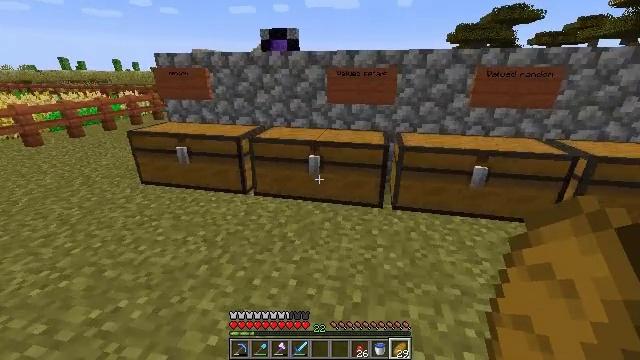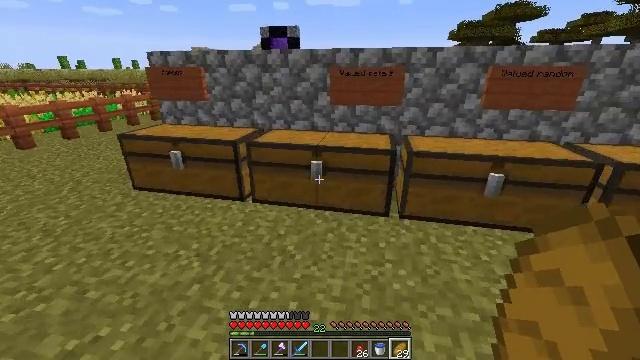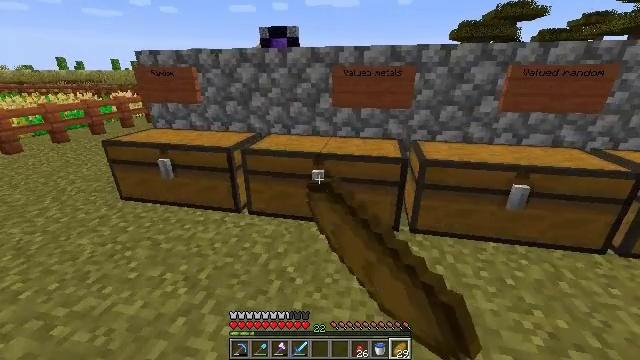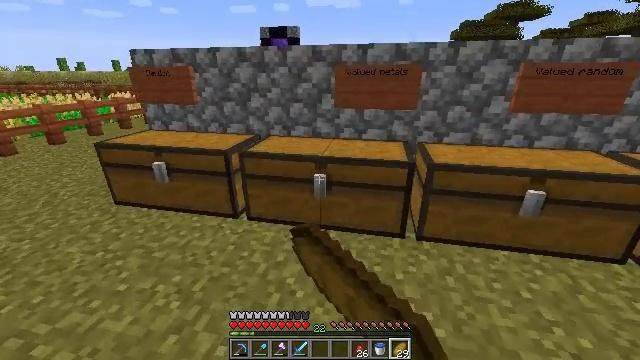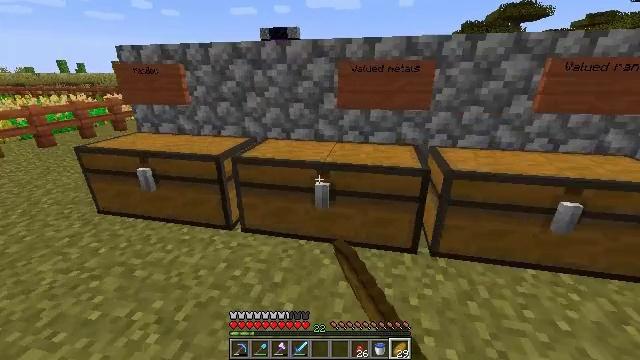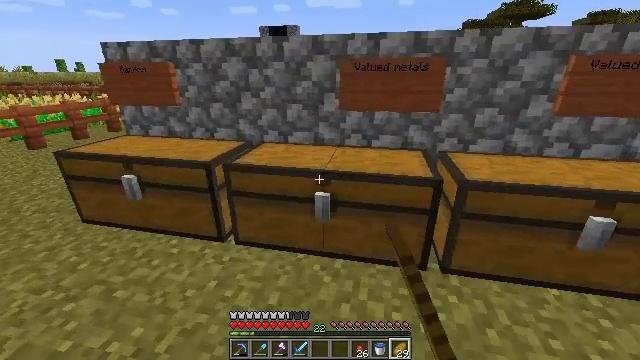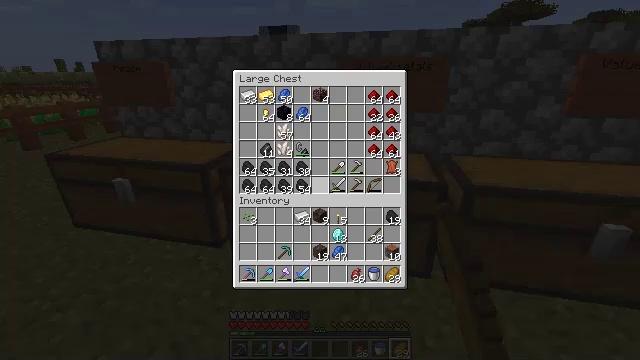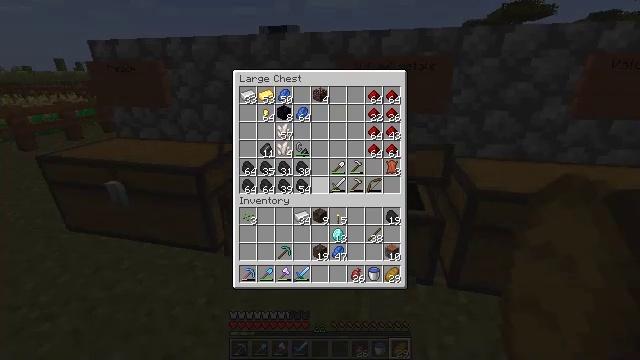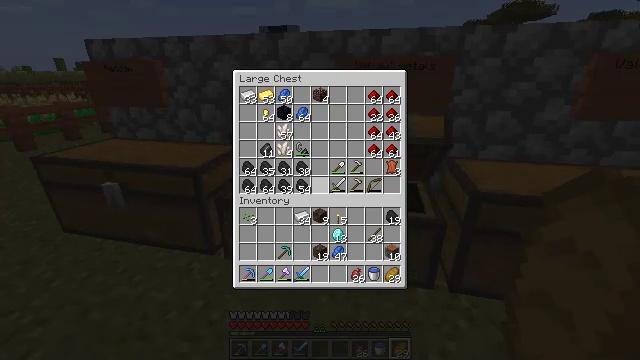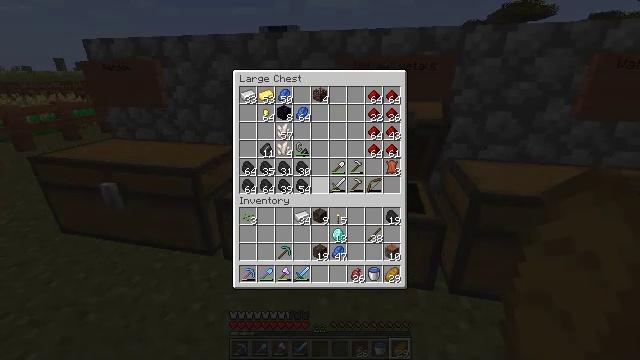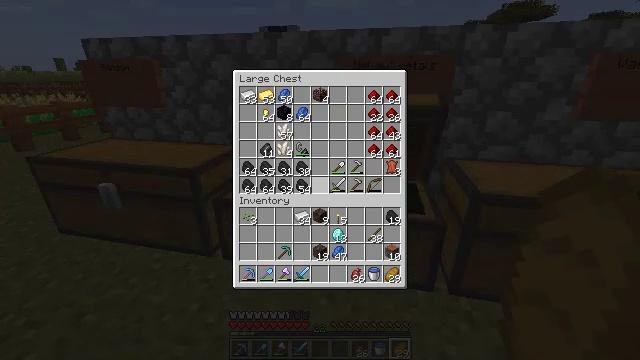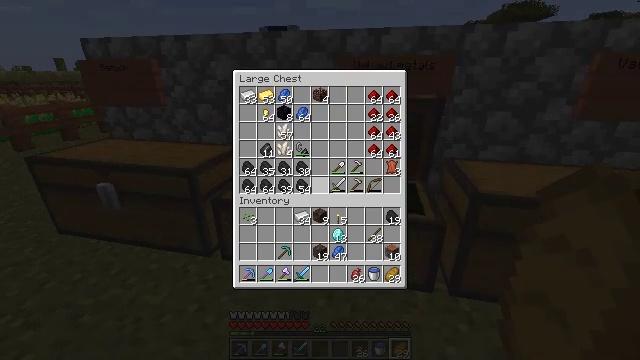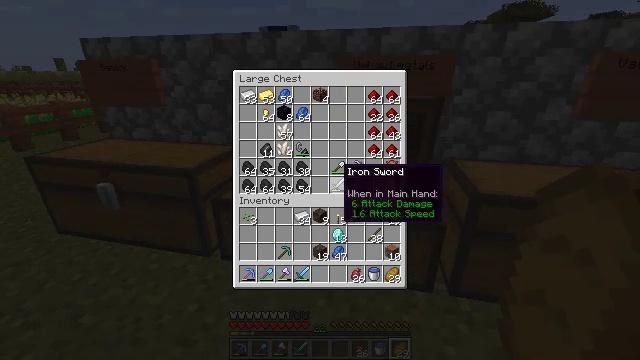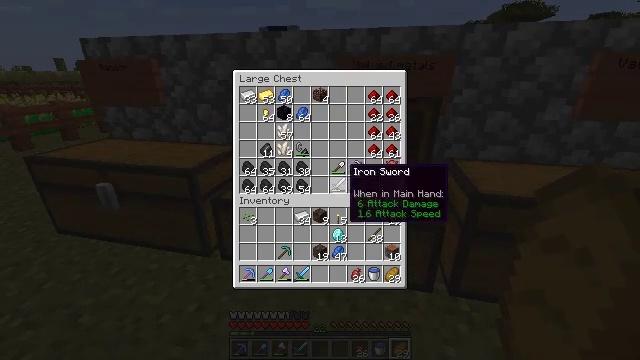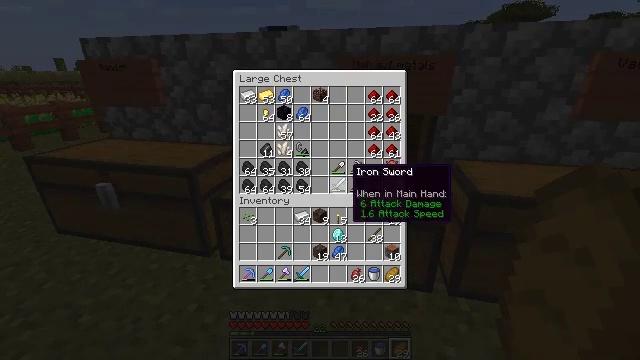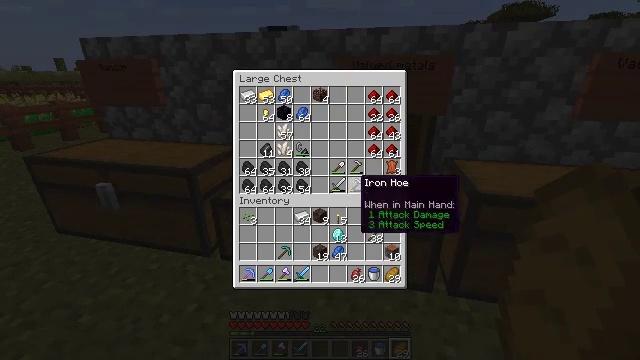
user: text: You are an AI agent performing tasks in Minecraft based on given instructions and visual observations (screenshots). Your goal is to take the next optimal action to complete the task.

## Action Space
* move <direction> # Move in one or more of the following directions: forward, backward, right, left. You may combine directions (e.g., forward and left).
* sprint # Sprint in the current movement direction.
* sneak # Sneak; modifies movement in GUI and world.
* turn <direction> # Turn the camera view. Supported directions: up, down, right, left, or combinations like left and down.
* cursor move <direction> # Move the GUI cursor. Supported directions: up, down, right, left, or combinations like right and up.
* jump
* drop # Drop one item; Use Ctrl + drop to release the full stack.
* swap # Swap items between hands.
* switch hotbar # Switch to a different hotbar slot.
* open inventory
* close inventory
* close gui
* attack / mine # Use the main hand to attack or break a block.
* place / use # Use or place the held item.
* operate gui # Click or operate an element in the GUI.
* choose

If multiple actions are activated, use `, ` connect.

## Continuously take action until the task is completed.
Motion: motion action
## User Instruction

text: Collect beetroots from the field.
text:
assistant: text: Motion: move forward, use / place
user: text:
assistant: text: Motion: move forward, use / place
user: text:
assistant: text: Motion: move forward, use / place
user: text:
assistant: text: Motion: move forward
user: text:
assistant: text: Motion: move forward
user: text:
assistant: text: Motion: move forward, open gui
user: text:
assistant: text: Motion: move forward
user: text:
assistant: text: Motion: no_op
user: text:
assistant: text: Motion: no_op
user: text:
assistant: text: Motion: no_op
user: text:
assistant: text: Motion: no_op
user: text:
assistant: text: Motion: cursor move right
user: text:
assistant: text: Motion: no_op
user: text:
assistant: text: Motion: no_op
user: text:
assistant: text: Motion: cursor move right and down
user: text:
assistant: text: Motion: cursor move down
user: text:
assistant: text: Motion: cursor move down
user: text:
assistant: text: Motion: cursor move down
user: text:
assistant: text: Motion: no_op
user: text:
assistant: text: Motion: no_op
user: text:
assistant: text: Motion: no_op
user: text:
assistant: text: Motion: no_op
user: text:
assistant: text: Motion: no_op
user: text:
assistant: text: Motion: no_op
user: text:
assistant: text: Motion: no_op
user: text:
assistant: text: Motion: operate gui
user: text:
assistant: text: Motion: operate gui
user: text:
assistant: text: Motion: operate gui
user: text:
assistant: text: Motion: cursor move up
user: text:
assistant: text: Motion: cursor move up